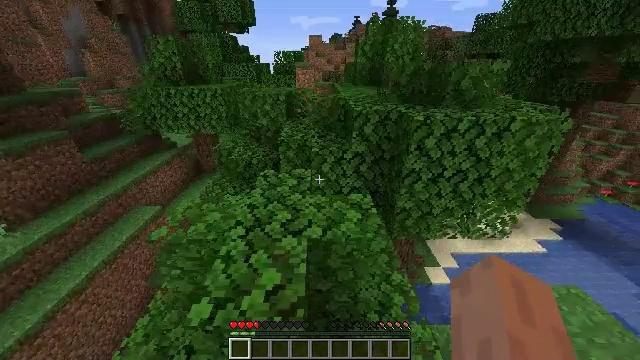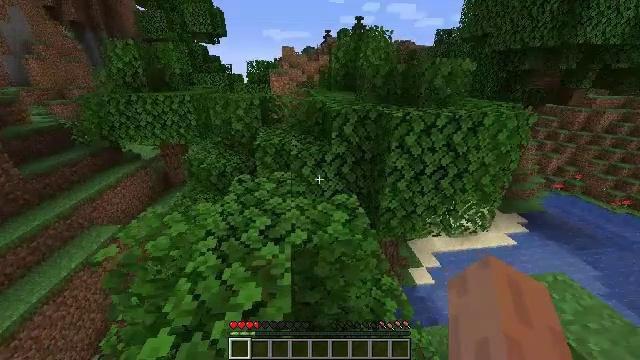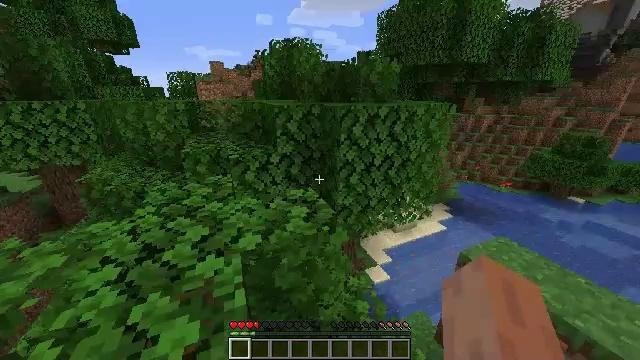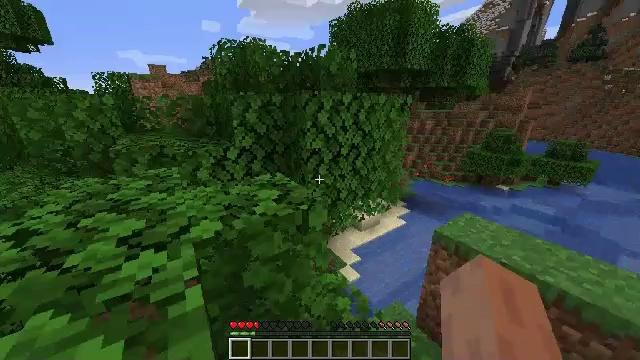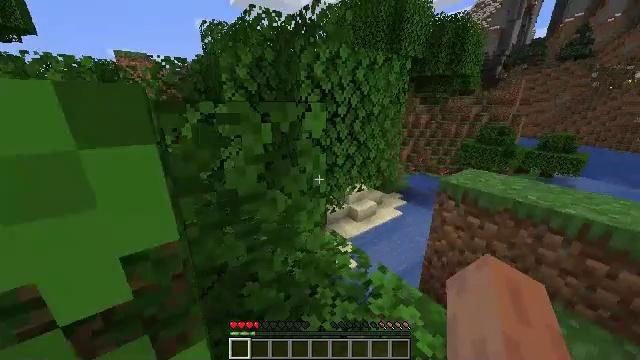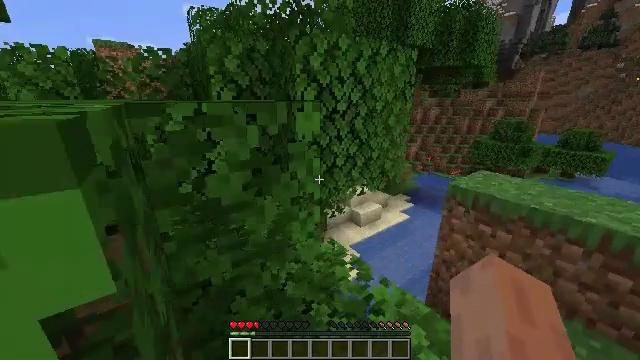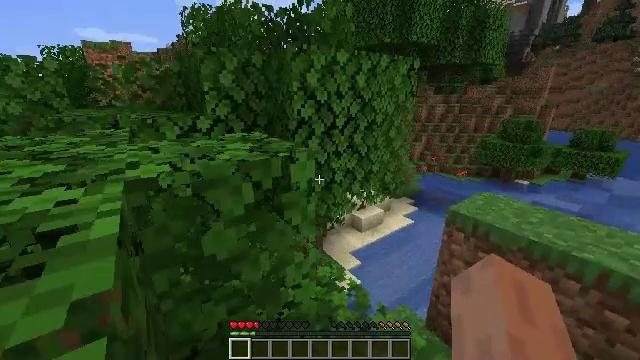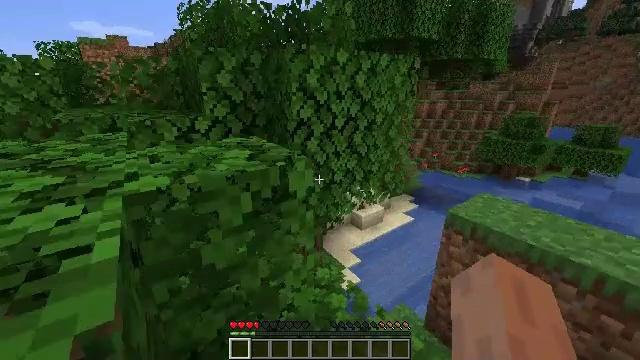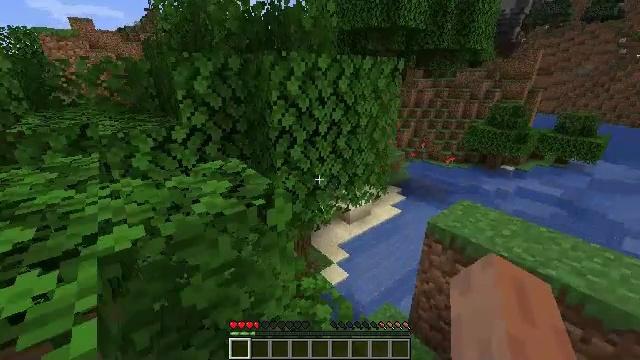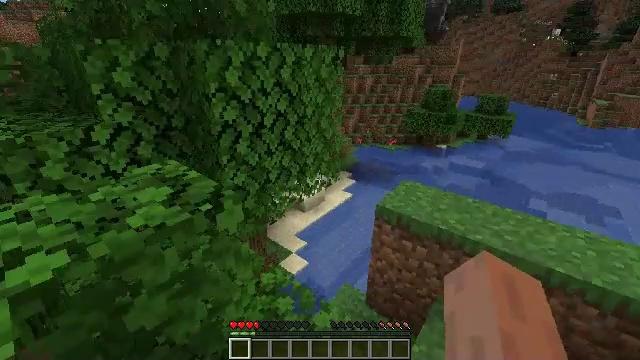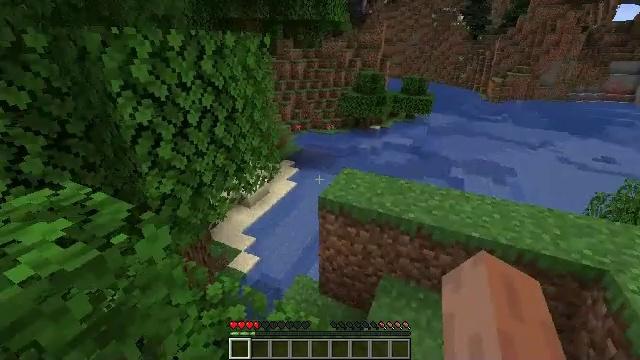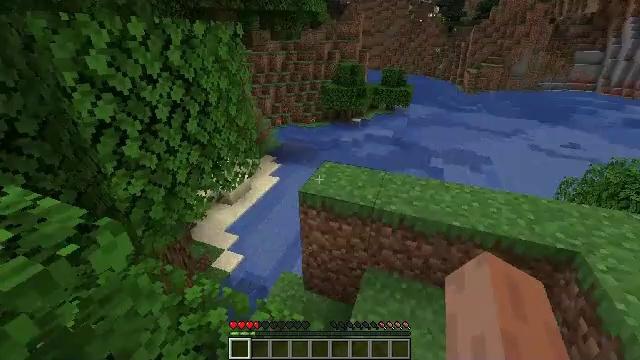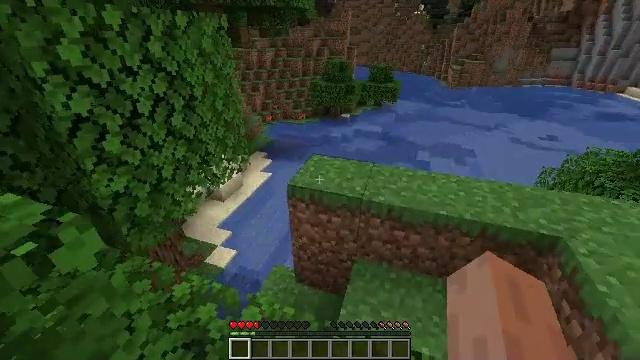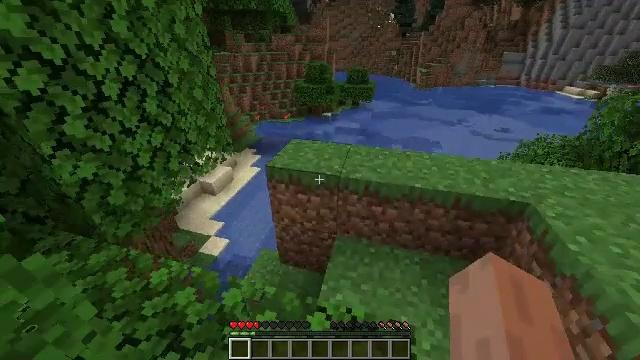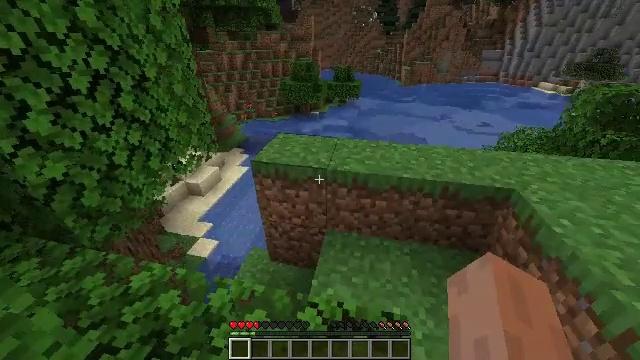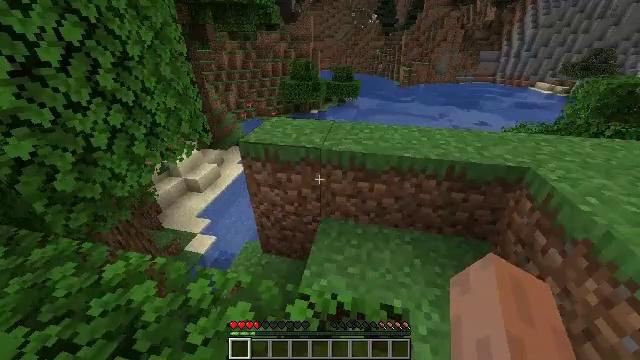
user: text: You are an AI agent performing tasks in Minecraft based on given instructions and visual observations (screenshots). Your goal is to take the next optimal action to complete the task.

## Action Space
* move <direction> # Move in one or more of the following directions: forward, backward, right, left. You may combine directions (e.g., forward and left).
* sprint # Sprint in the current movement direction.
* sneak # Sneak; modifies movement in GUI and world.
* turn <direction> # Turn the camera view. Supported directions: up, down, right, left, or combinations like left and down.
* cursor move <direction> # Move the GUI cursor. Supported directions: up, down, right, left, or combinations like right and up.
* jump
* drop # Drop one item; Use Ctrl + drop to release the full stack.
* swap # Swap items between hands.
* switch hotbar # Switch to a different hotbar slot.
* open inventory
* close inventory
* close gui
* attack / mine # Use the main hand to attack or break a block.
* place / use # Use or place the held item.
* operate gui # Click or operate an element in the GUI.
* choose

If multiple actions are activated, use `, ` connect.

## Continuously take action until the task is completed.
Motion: motion action
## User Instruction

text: Collect birch leaves from the tree.
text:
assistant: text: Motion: move forward, sprint, turn right and up, jump
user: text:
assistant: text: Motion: move forward, sprint, turn right and up, jump
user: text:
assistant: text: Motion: move forward, sprint, turn right and up, jump
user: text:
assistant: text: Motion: move forward, sprint, turn right, jump
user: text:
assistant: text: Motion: move forward, sprint, jump
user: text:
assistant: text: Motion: move forward, sprint, jump
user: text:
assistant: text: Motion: move forward, sprint, jump
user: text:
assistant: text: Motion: move forward, sprint, turn right and down, jump
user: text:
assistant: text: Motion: move forward, sprint, turn right and down, jump
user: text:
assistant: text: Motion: move forward and move right, sprint, turn right and down, jump
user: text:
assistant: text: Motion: move forward and move right, sprint, turn right and down, jump
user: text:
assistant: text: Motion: move forward and move right, sprint, turn right and down, jump
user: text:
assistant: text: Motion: move forward and move right, sprint, turn right and down, jump
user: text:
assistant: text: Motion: move forward and move right, sprint, turn right, jump
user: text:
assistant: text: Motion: move forward and move right, sprint, jump
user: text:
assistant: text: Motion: move forward and move right, sprint, jump
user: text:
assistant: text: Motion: move forward, sprint, jump
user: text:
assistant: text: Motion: move forward, sprint, jump
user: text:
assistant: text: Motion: move forward, sprint, turn left, jump
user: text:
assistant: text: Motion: move forward, sprint, turn left, jump
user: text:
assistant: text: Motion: move forward, sprint, turn left, jump
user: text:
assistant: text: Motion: move forward, sprint, turn left, jump
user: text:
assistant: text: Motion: move forward, sprint, turn left, jump
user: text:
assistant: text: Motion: move forward, sprint, turn left, jump
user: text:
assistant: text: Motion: move forward, sprint, turn left, jump
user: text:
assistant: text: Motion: move forward, sprint, turn left, jump
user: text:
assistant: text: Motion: move forward, sprint, turn left, jump
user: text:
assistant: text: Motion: move forward, sprint, turn down, jump
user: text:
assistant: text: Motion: move forward, sprint, turn right and down, jump
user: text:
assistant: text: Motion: move forward, sprint, turn right and down, jump